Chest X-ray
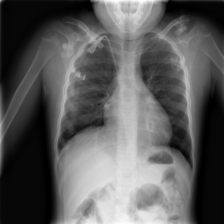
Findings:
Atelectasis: negative
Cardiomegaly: negative
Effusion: negative
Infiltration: negative
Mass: negative
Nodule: negative
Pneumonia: negative
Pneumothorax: negative
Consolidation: negative
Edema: negative
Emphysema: negative
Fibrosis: negative
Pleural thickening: negative
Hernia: negative